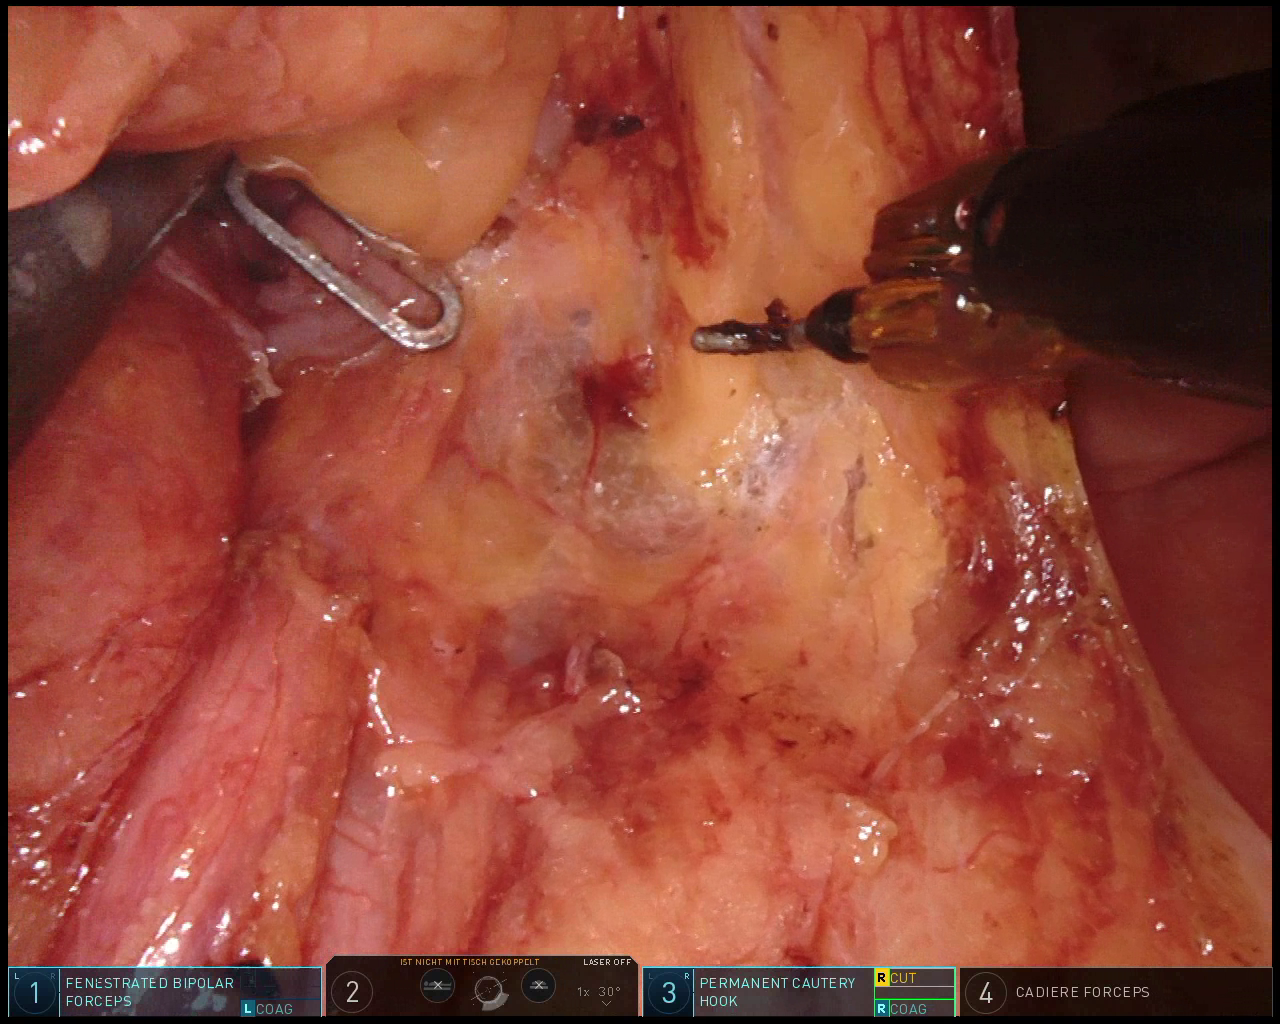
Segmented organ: ureter
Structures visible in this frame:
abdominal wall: no
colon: no
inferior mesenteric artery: no
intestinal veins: no
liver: no
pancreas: no
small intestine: no
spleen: no
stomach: no
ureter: yes
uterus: no
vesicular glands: no